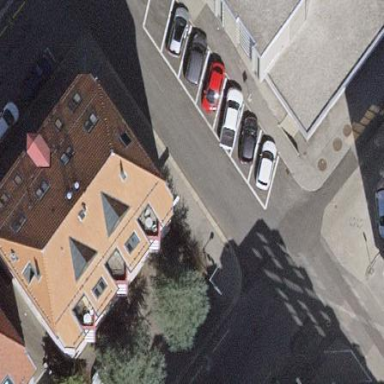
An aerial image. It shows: Parking area along the street side with diagonal orientation.